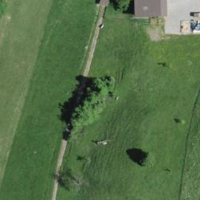
EUNIS habitat code: 25
Species observed at this site:
Sambucus nigra